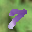
Label: 7